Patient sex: F
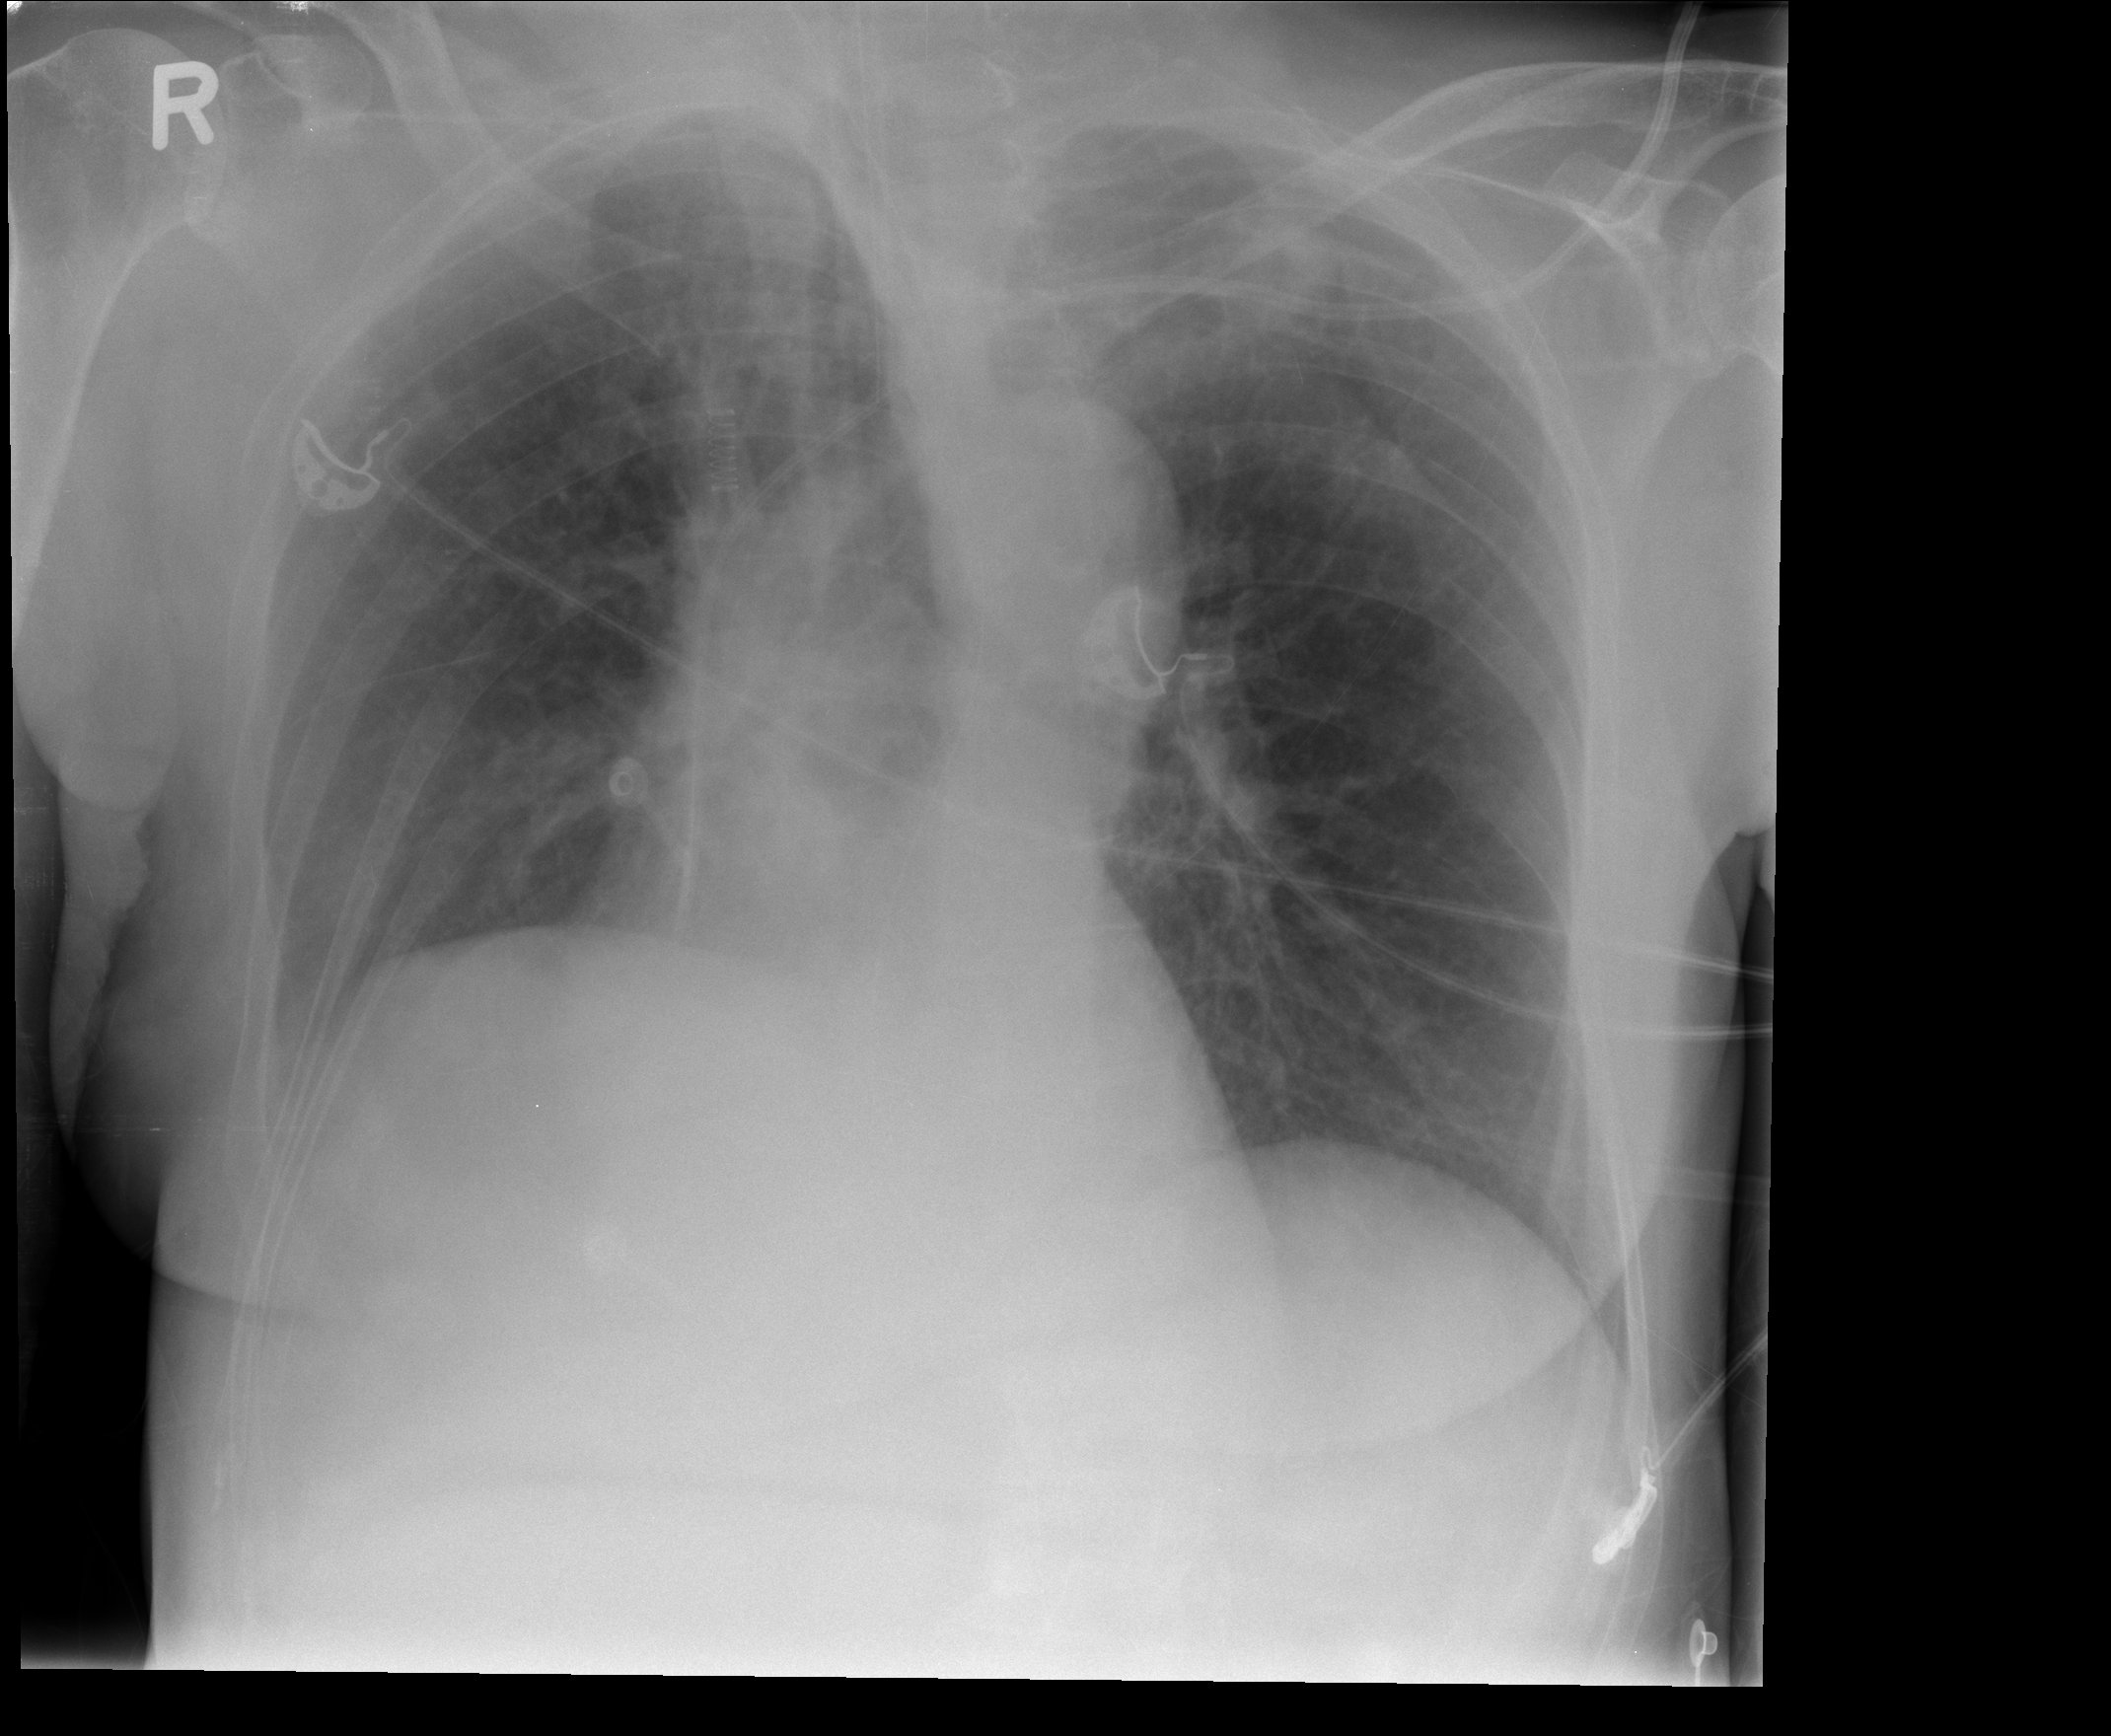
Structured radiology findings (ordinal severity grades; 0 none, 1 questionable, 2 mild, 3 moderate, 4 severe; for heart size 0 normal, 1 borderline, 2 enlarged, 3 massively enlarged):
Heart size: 0
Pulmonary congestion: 0
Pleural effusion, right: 0
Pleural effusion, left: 0
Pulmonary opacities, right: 0
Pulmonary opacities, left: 0
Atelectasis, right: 1
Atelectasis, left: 1